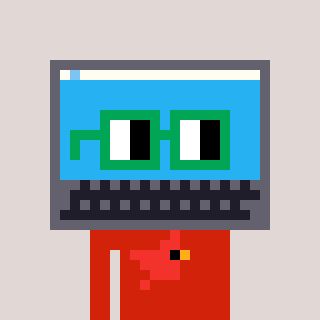
a pixel art character with square green glasses, a laptop-shaped head and a red-colored body on a warm background